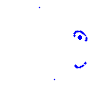
Particle: kaon